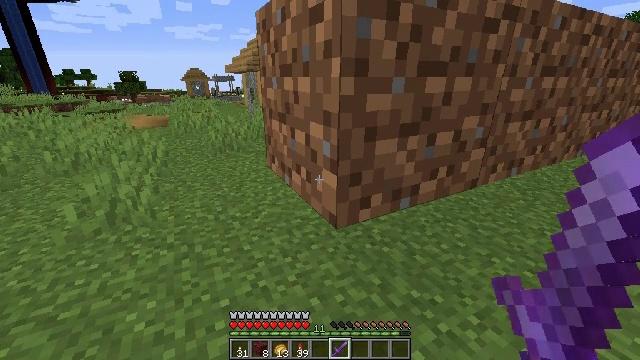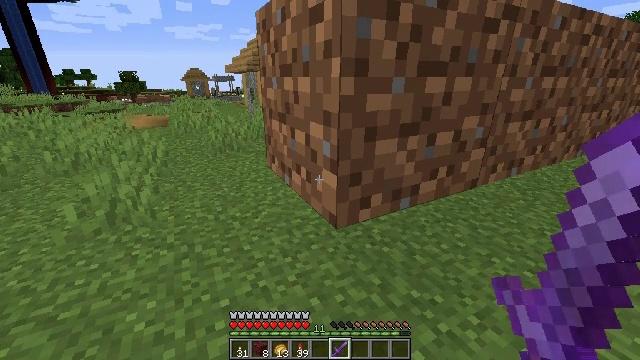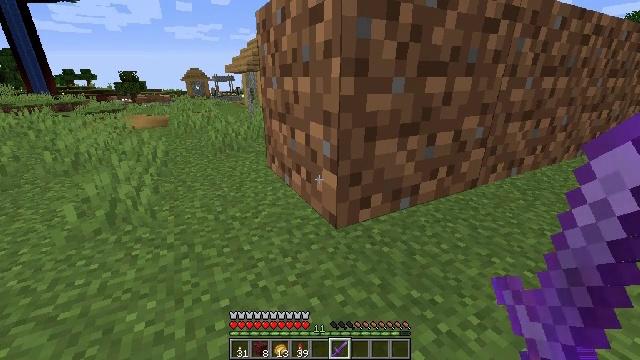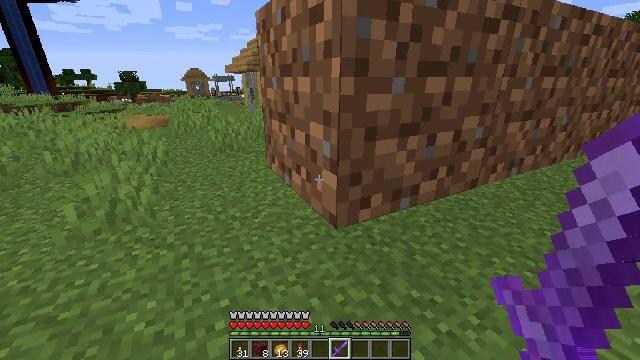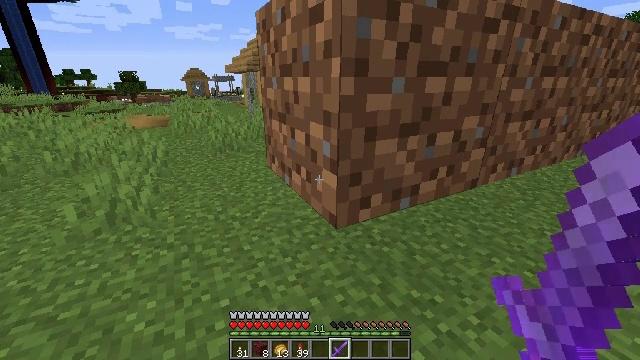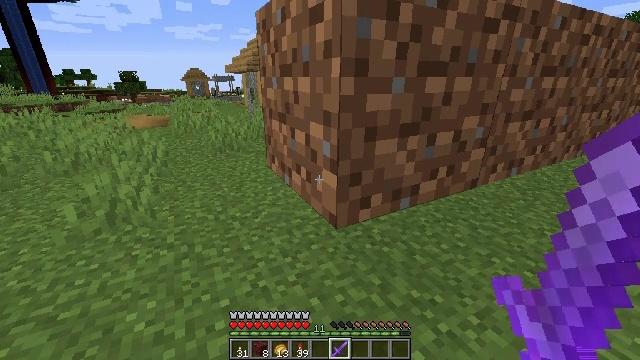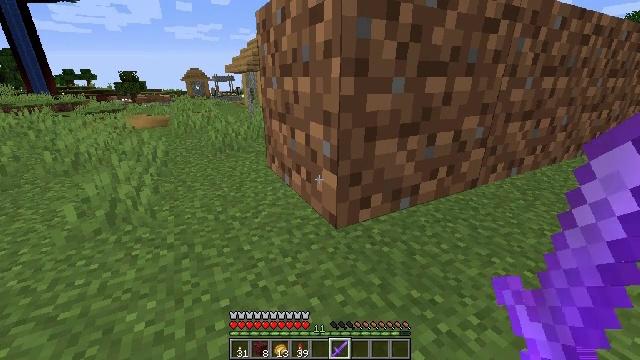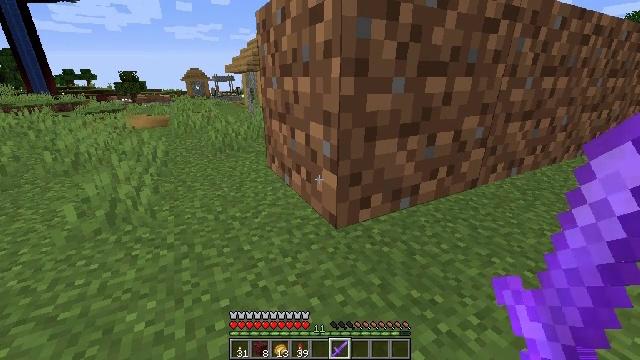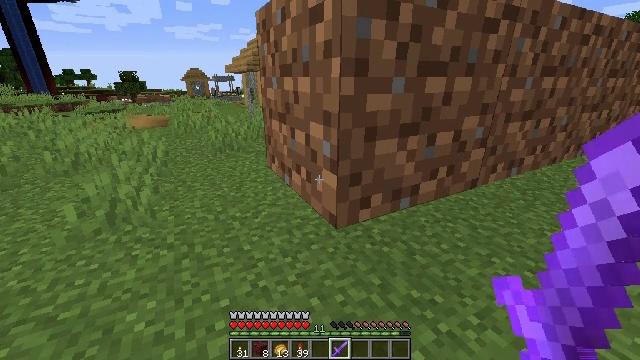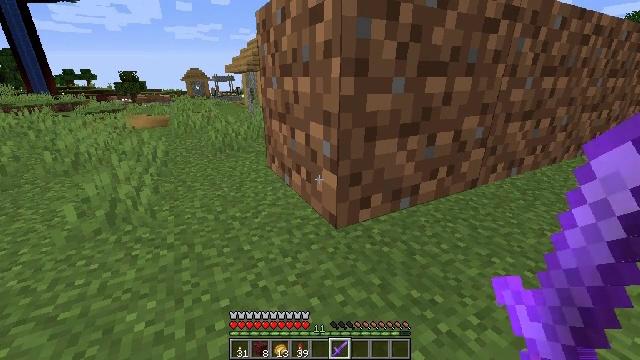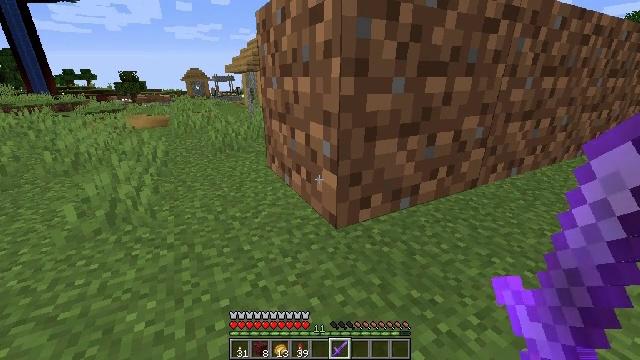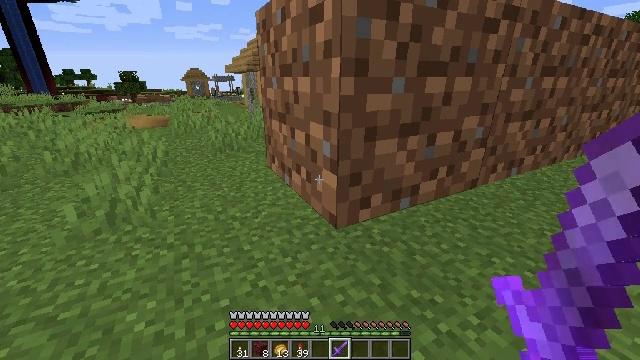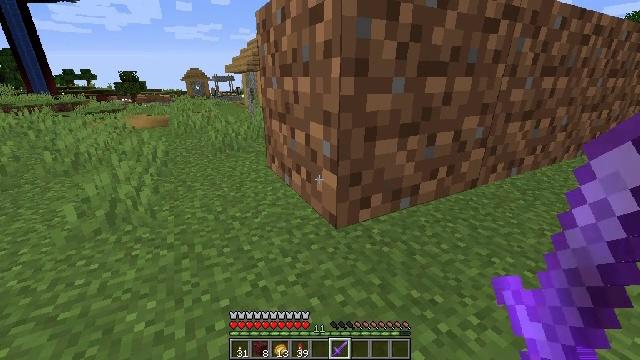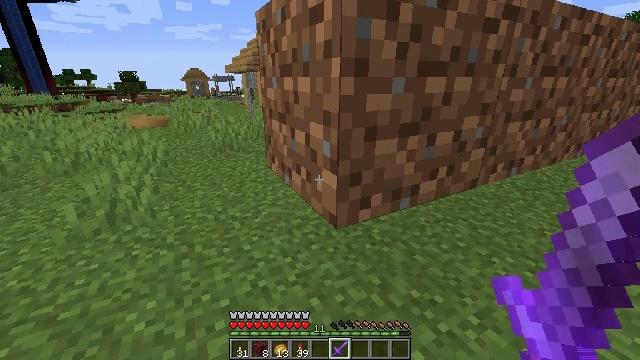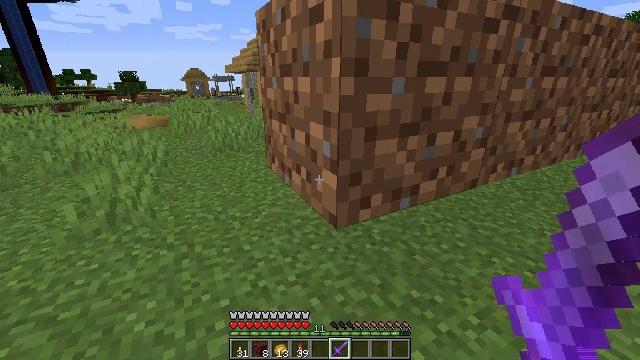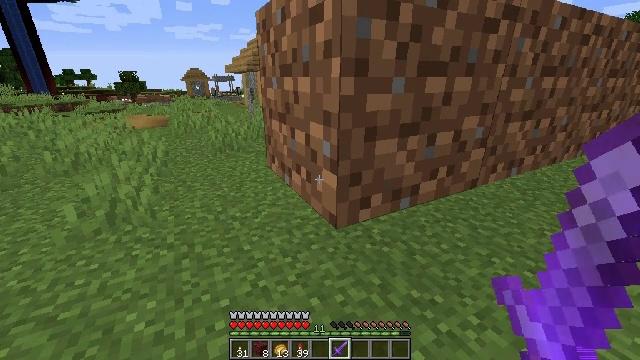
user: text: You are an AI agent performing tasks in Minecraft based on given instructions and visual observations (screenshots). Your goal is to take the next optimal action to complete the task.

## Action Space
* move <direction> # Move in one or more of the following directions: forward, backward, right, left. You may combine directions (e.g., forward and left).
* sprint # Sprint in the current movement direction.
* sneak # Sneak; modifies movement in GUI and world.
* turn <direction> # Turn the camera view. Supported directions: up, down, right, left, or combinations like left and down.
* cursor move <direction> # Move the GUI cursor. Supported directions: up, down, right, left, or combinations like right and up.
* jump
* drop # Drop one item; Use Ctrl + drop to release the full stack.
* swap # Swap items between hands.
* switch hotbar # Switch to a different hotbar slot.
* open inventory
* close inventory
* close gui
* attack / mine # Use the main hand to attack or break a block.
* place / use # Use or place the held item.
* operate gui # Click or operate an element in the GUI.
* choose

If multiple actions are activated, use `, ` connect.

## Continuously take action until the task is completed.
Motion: motion action
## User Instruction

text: craft item air
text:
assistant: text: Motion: no_op
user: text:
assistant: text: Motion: no_op
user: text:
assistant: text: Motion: no_op
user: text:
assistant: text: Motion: no_op
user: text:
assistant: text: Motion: no_op
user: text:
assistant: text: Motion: no_op
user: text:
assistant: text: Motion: no_op
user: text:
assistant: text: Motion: no_op
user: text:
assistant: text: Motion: no_op
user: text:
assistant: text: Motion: no_op
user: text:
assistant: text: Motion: no_op
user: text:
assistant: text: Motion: no_op
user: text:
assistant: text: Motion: no_op
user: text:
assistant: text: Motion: no_op
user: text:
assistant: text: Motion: no_op
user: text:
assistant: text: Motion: no_op
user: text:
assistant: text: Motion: no_op
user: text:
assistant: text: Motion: no_op
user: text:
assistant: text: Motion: no_op
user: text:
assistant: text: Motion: no_op
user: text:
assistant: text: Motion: no_op
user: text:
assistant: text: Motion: no_op
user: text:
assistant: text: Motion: no_op
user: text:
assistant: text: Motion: no_op
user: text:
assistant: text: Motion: no_op
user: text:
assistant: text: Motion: no_op
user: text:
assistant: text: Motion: no_op
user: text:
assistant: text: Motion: no_op
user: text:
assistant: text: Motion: no_op
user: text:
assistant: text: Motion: no_op